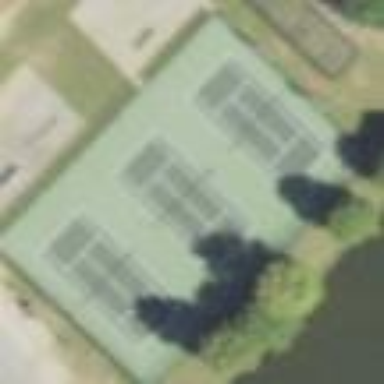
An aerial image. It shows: Tennis court on pitch designated for leisure land.